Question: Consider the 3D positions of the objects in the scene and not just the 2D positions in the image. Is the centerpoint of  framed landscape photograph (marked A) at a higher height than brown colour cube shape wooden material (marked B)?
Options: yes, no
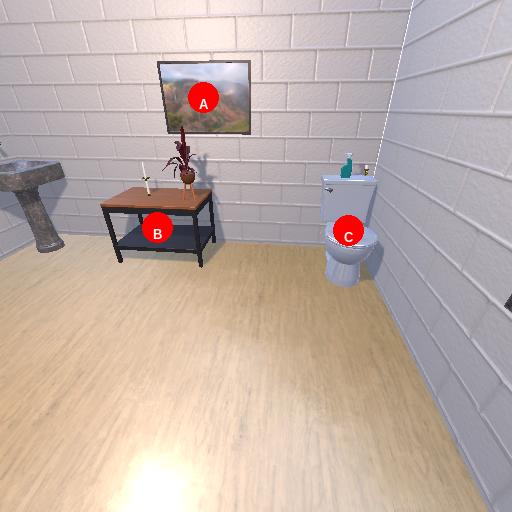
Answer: yes